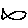
Label: fish